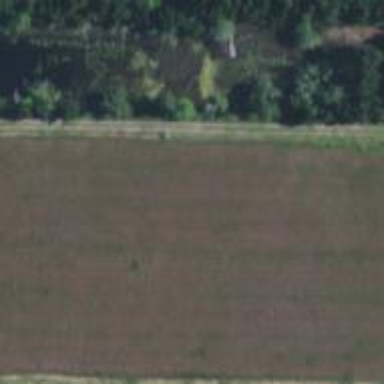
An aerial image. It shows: Farmland with cranberries as the crop.